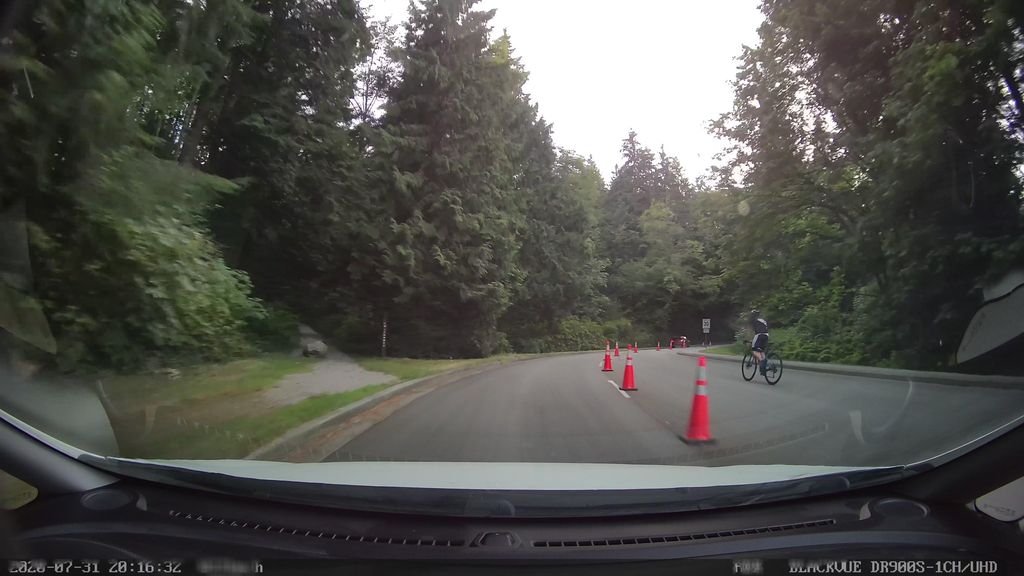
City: vancouver